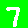
Digit: 7